Question: Count the number of objects in the diagram.
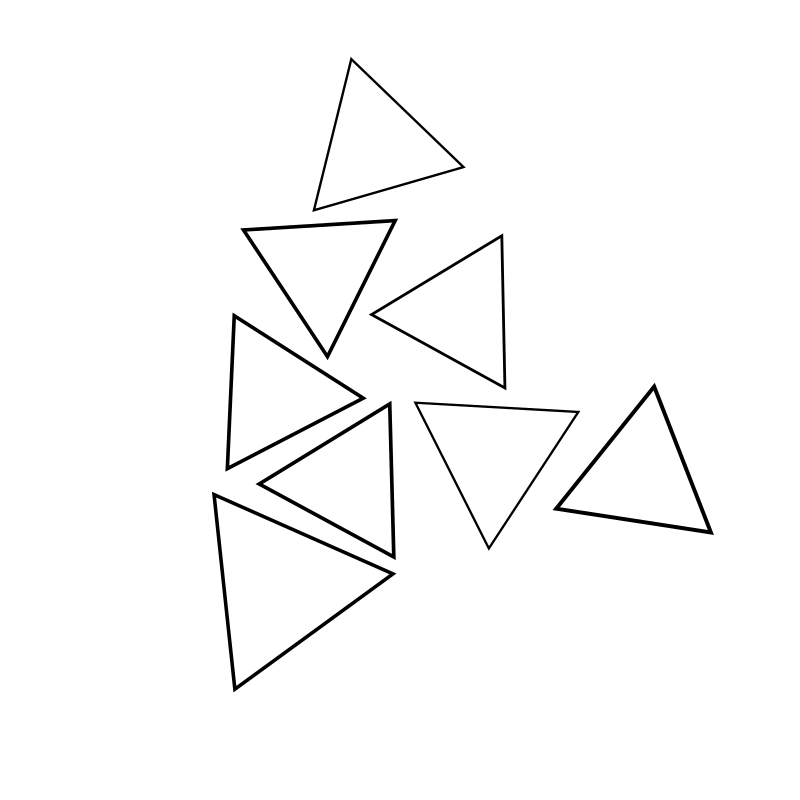
Answer: 8